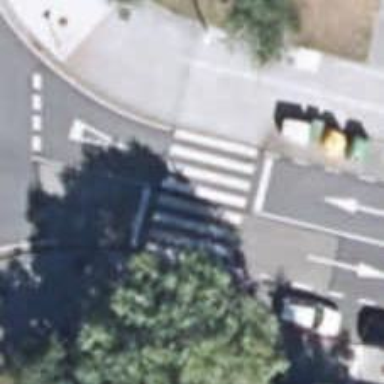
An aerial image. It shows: Marked crossing on the road with traffic calming measures in place.